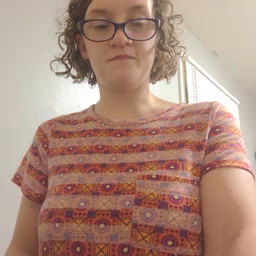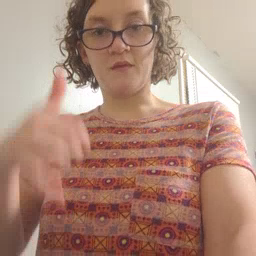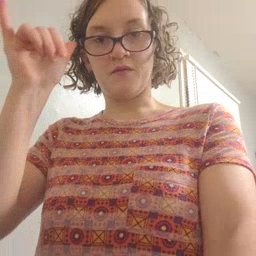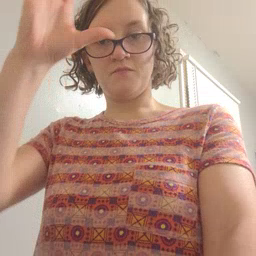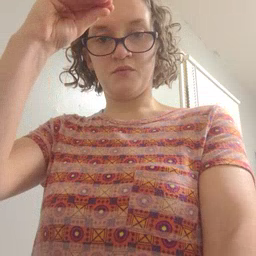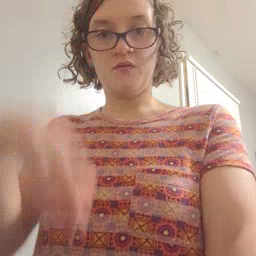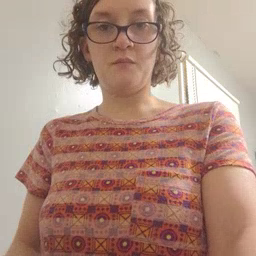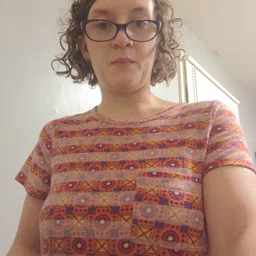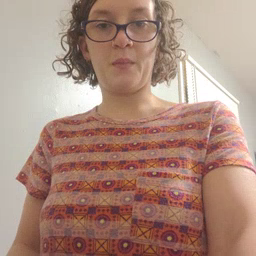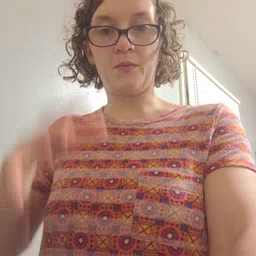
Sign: cowboy